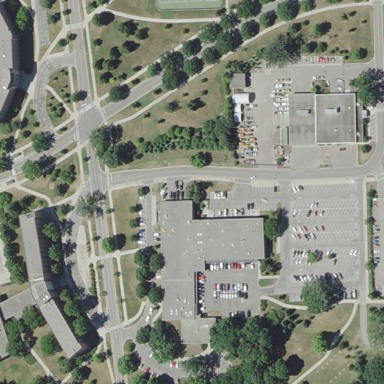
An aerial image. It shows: View of university building.